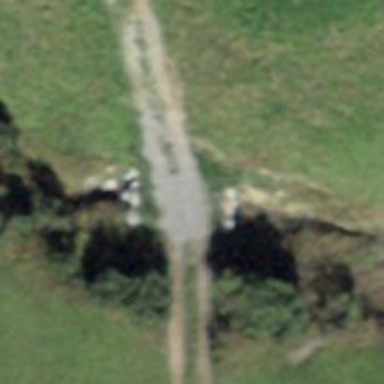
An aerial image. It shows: Path on bridge with pebblestone surface.